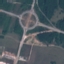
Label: Highway